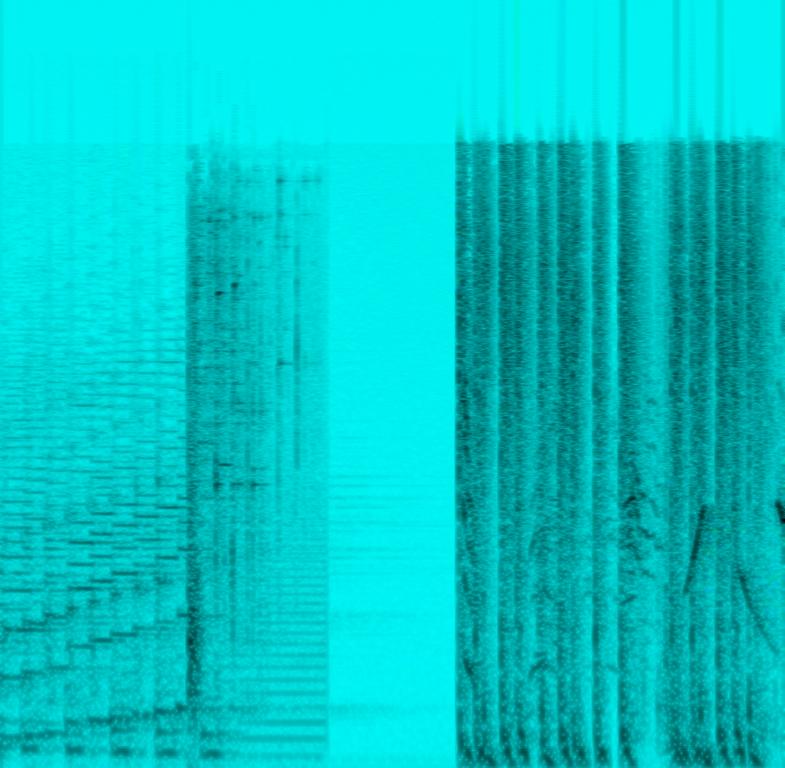
This music is an animated instrumental. The tempo is fast with a playful trumpet harmony, trombone, synthesised sounds and sounds of glass shattering,punching and grunting. This music is a background score for an animated movie for kids.